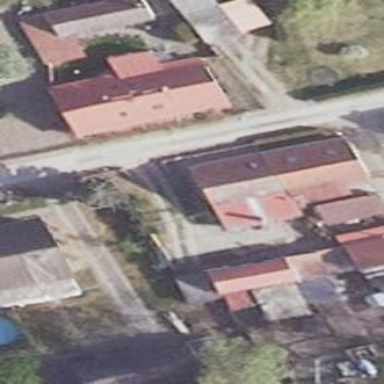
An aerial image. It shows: Residential building.